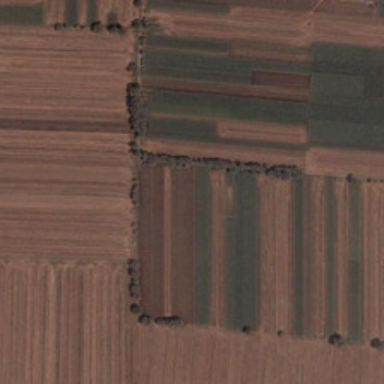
This is a land .